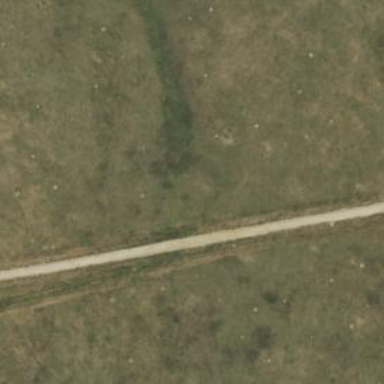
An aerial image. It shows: Driveway road leading to wind farm.